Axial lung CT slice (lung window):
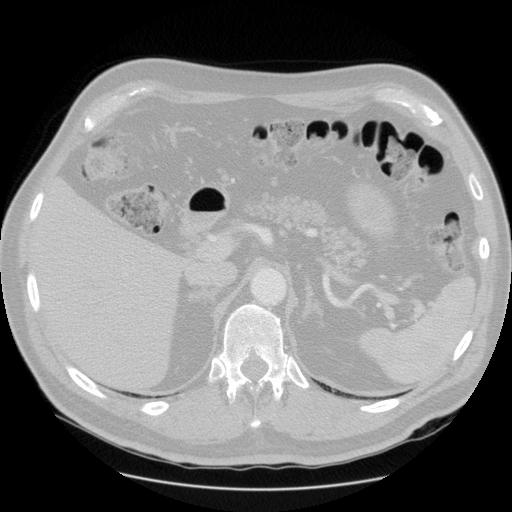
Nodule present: no